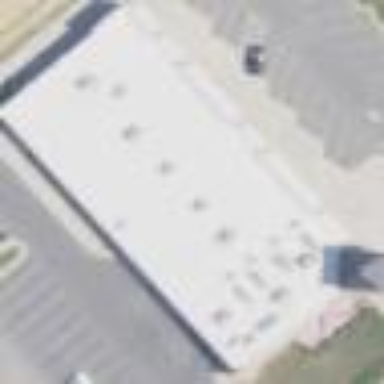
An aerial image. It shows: Retail building.